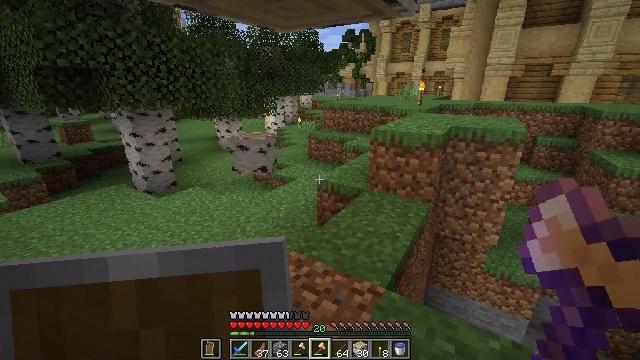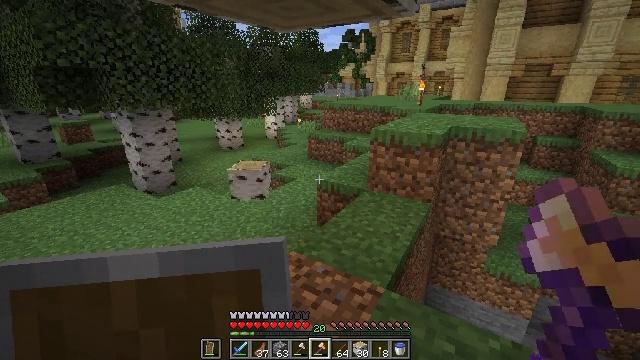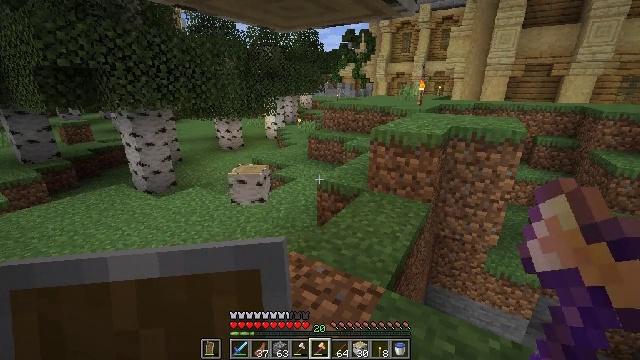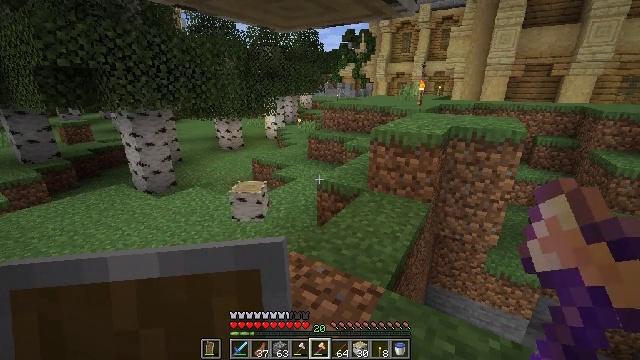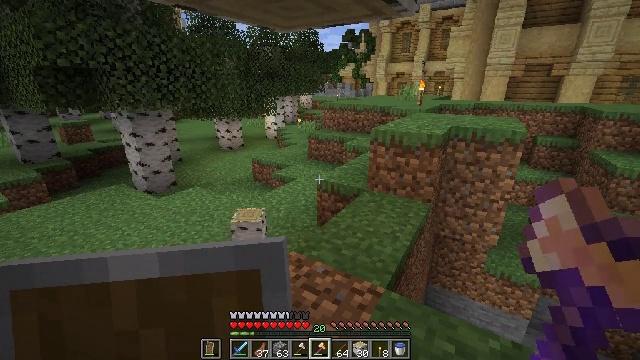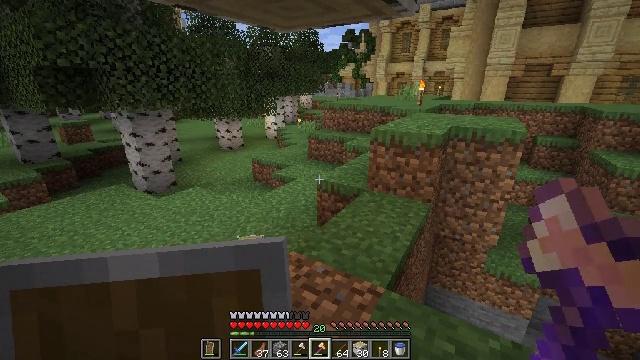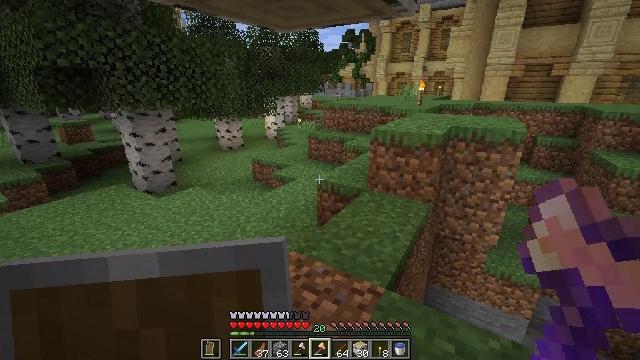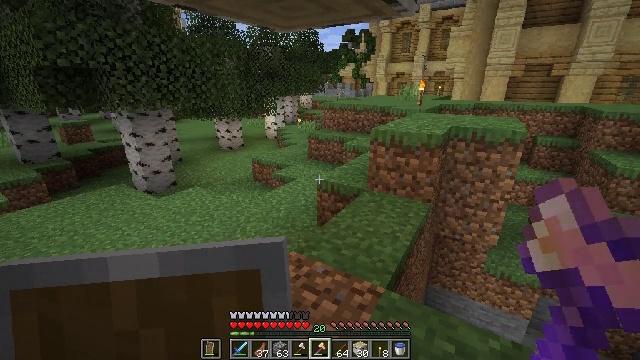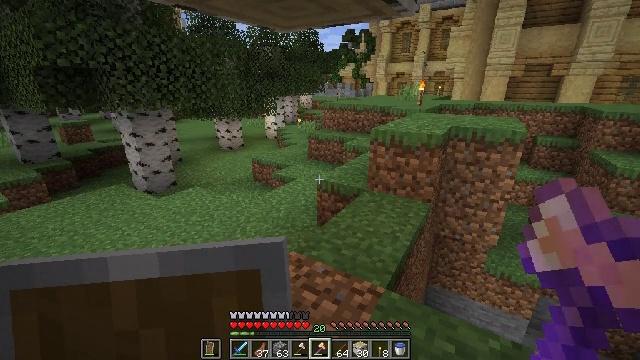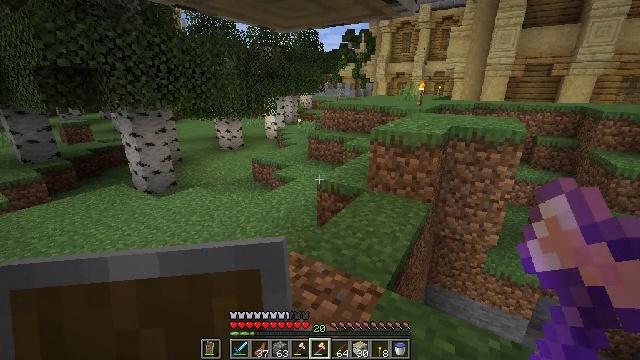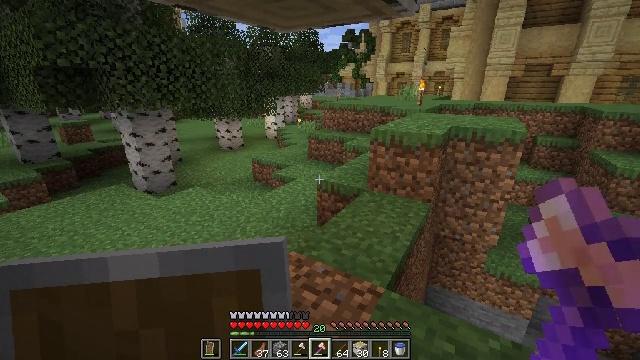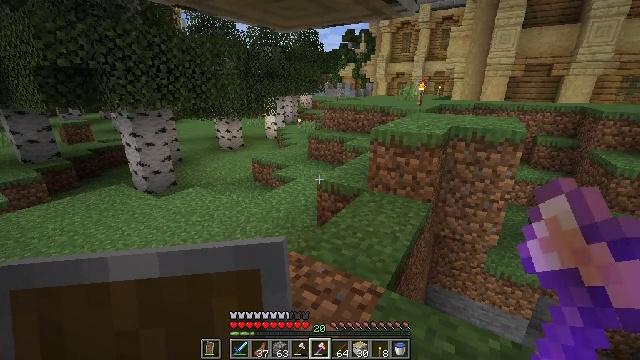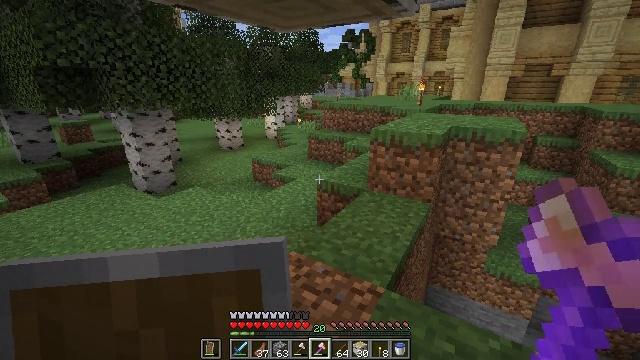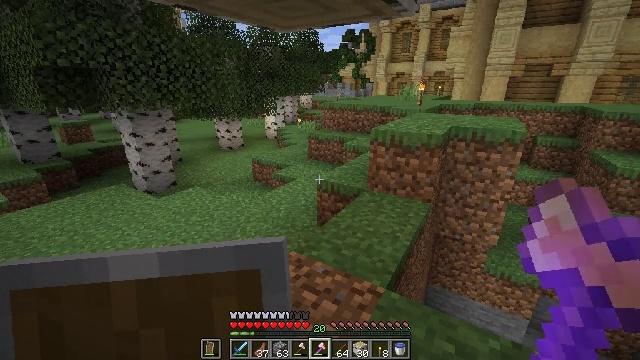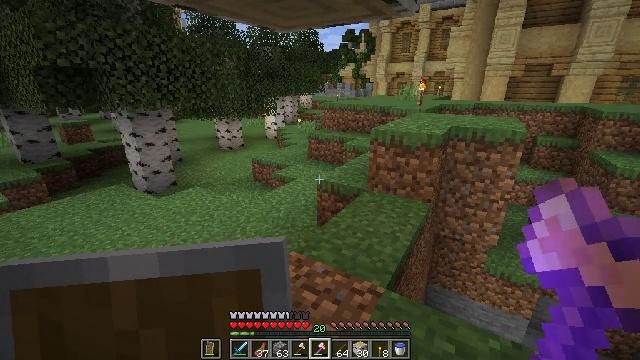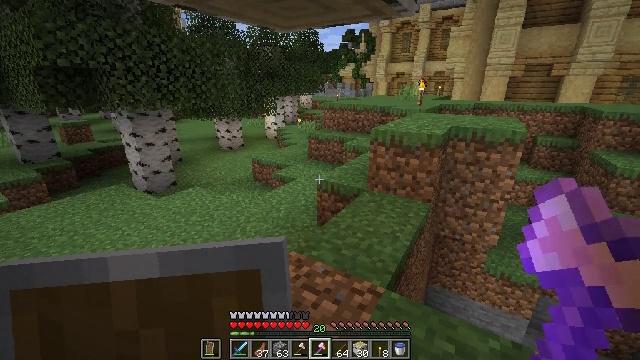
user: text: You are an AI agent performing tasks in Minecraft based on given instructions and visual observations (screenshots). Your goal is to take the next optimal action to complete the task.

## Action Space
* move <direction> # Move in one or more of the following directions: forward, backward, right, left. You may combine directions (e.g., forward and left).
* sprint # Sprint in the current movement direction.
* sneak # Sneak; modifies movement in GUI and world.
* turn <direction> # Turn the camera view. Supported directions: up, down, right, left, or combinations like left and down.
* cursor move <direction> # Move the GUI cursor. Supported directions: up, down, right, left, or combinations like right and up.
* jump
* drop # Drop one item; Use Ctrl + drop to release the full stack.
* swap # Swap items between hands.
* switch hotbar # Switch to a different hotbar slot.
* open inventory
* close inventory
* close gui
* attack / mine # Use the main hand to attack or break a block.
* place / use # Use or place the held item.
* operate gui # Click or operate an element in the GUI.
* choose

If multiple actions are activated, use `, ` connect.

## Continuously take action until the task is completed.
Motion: motion action
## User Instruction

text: Mine the birch log from the tree.
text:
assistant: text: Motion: attack / mine
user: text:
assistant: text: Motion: attack / mine
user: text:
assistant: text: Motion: attack / mine
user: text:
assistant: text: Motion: attack / mine
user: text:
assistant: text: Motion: attack / mine
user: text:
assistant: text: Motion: attack / mine
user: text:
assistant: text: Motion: attack / mine
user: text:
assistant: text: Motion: attack / mine
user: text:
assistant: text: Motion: attack / mine
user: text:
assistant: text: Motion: attack / mine
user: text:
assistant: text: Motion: attack / mine
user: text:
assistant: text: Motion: no_op
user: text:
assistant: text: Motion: no_op
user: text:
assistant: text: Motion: no_op
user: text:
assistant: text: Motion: no_op
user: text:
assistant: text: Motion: no_op
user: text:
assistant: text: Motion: no_op
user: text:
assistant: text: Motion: no_op
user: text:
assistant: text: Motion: no_op
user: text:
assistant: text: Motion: no_op
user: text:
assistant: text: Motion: no_op
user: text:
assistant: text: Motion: no_op
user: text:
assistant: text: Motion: move forward
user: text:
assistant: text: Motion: move forward
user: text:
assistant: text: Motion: move forward
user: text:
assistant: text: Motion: move forward
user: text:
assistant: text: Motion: no_op
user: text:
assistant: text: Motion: no_op
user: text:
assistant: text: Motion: no_op
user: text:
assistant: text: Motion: no_op